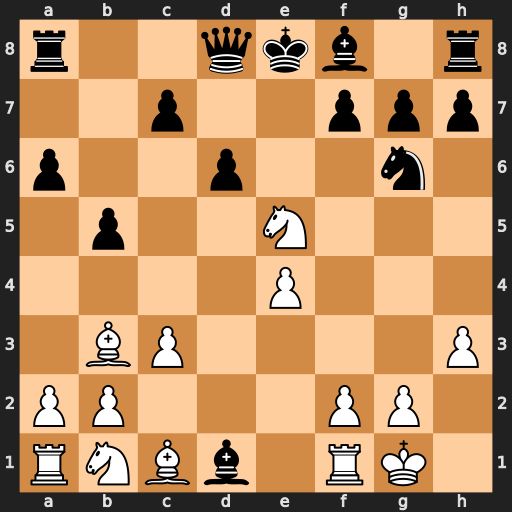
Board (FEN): r2qkb1r/2p2ppp/p2p2n1/1p2N3/4P3/1BP4P/PP3PP1/RNBb1RK1
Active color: w
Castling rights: kq
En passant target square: -
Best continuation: Bxf7+ Ke7 Bg5#